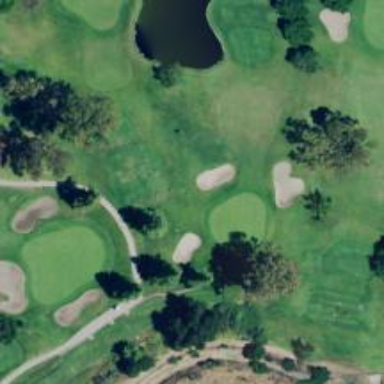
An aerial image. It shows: View of golf hole.